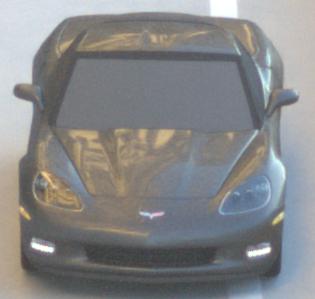
Make: Chevrolet
Model: Corvette Coupé
Detailed model: Corvette (C6) Coupé
Model produced from: 2005/02
Model produced until: 2008/03
Doors: 3
Color: gray
Road condition: dry road
Daytime: sunrise or sunset
Contrast: medium contrast